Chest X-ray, PA view. Patient: 41 years old, sex M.
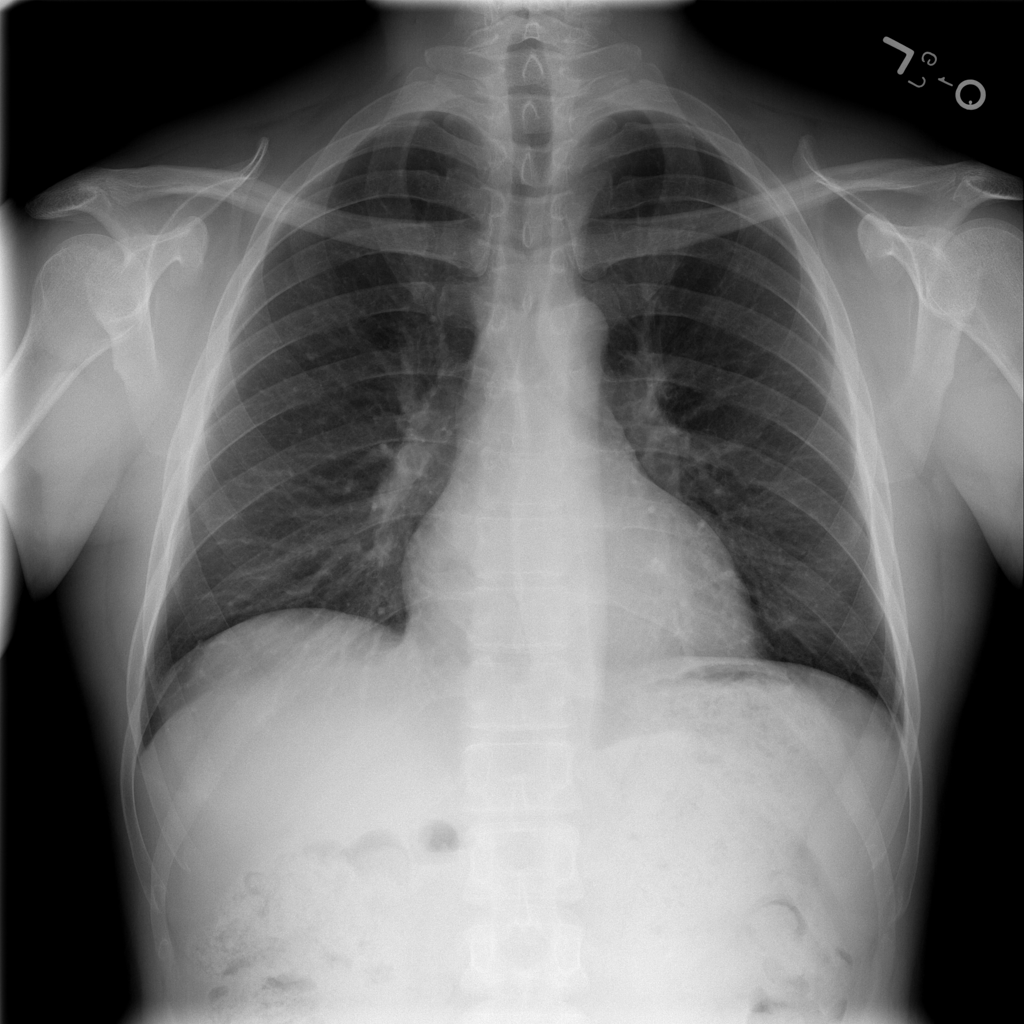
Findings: No Finding